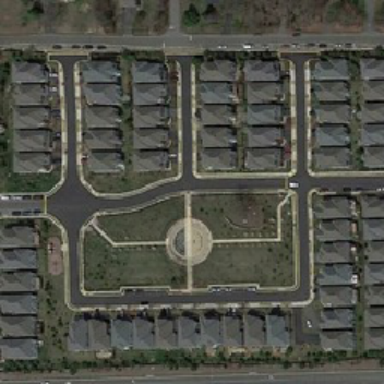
There is a gardens with a circular square in the middle of the block with compactly arranged grey roof houses near the road .